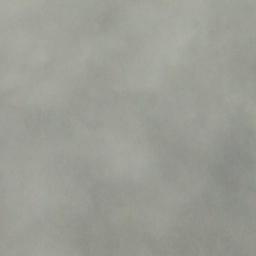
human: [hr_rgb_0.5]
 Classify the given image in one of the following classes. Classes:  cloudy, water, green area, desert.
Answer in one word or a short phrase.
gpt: cloudy